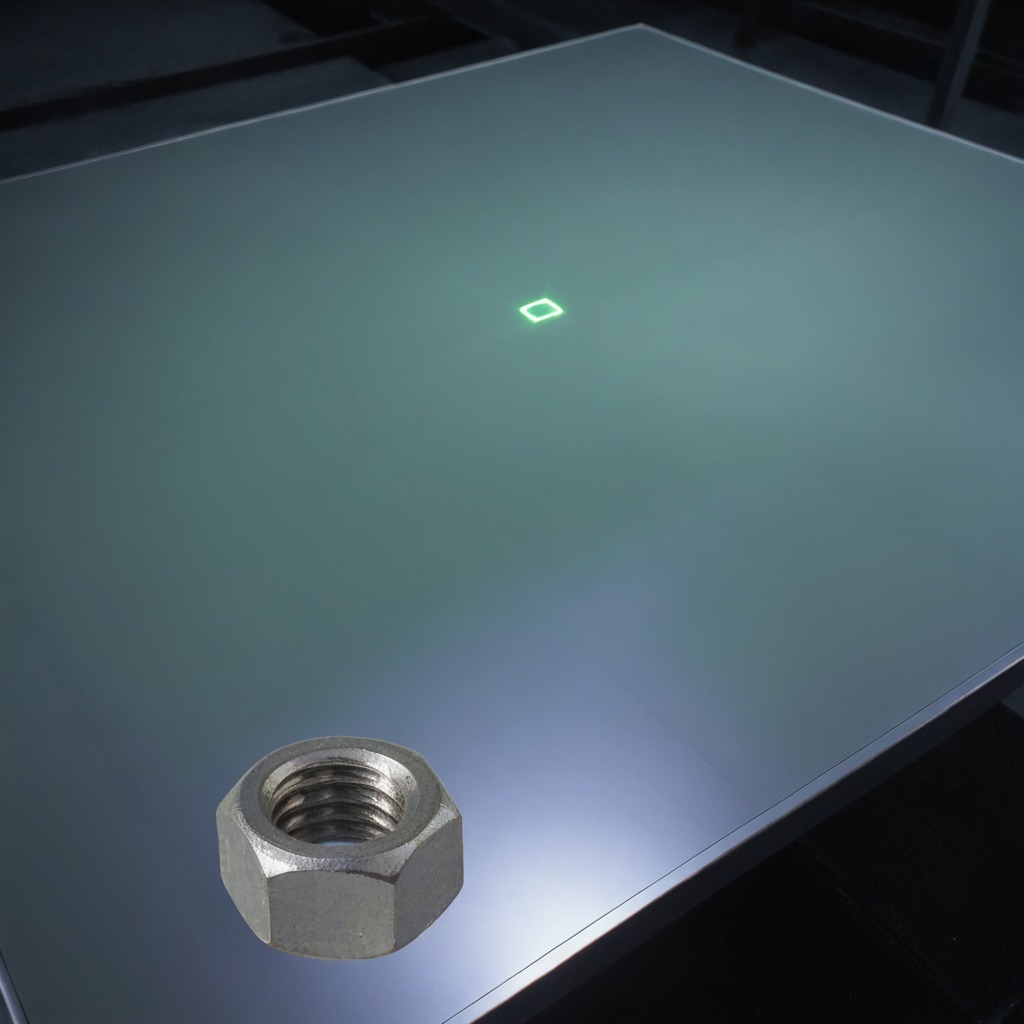
A metal nut is lying on a clean empty table in a railway signal maintenance room lit by harsh overhead fluorescents.